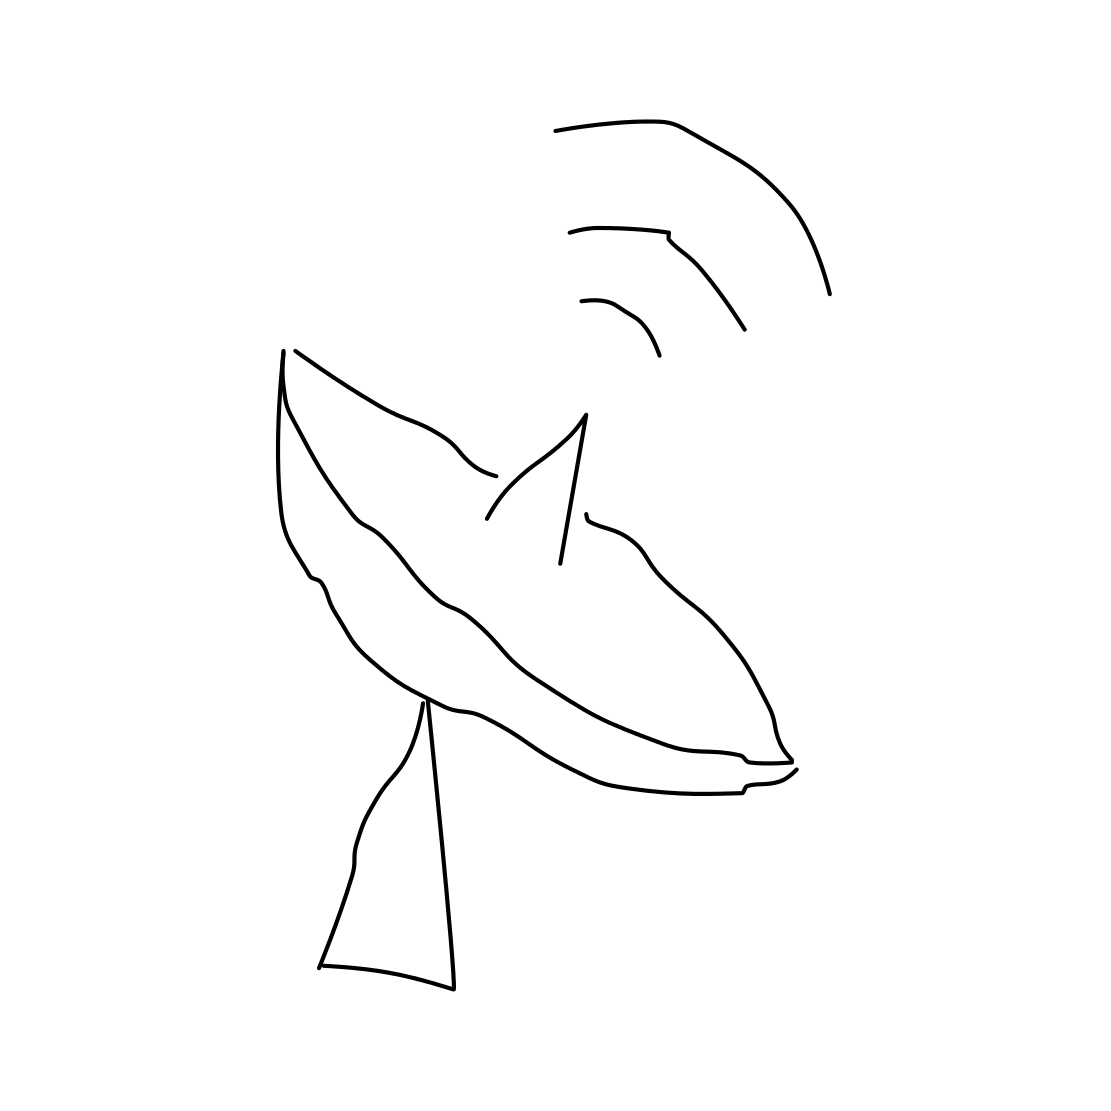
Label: satellite dish